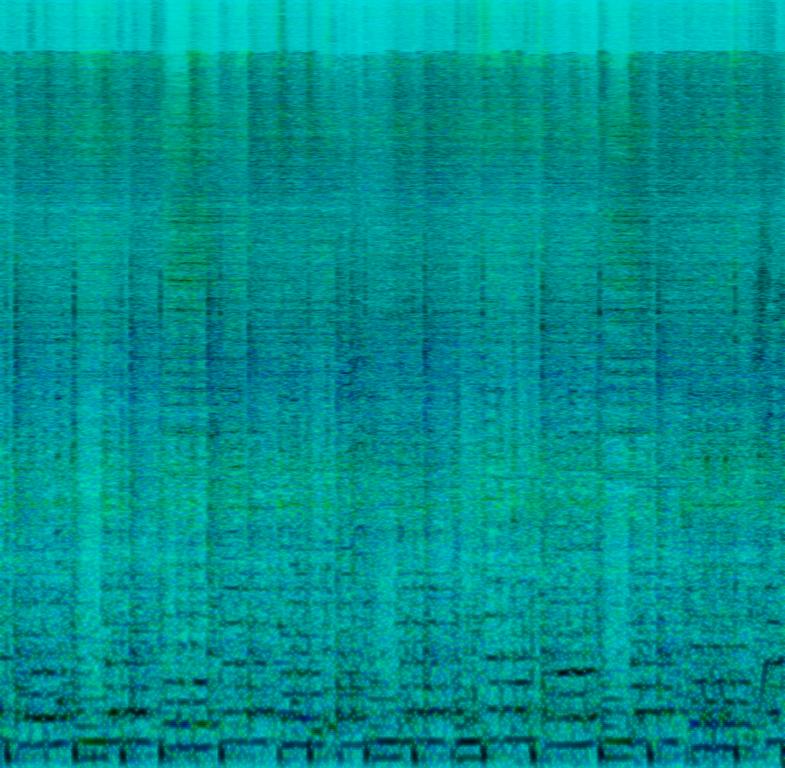
The low quality recording features a live performance of a rock song that's sung by flat male vocals and played by electric guitars, groovy bass guitar and energetic drums that consists of punchy kick and snare hits and some short snare rolls, energetic cymbals and shimmering hi-hats. At one point in the loop, it seems that the drummer fell out of rhythm, so it kind of sounds sloppy. It also sounds very noisy, messy, muddy, but still energetic too.